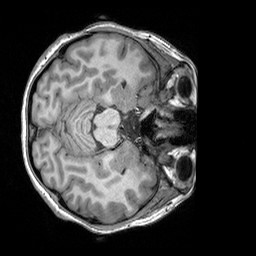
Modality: T1w
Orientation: axial
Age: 24
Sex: female
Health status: healthy
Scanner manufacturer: siemens
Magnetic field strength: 3 T
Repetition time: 2.3 s
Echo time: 0.00303 s